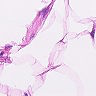
Metastatic tissue present: no